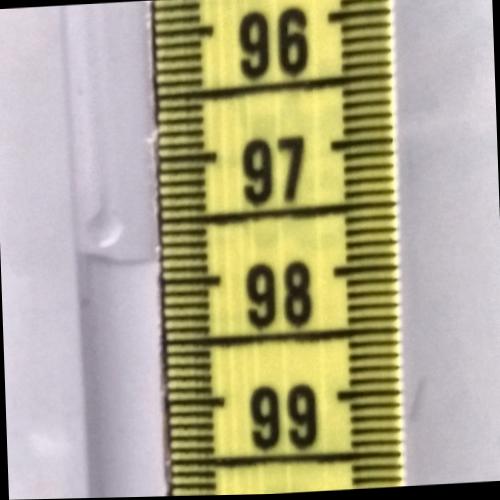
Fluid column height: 97.8 cm